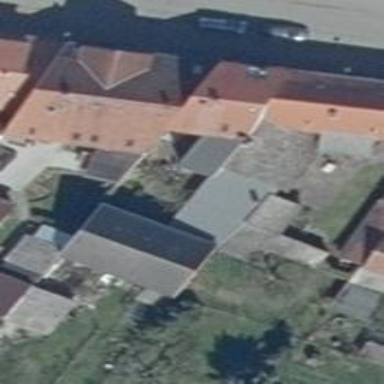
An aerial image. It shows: Simple and straightforward house.